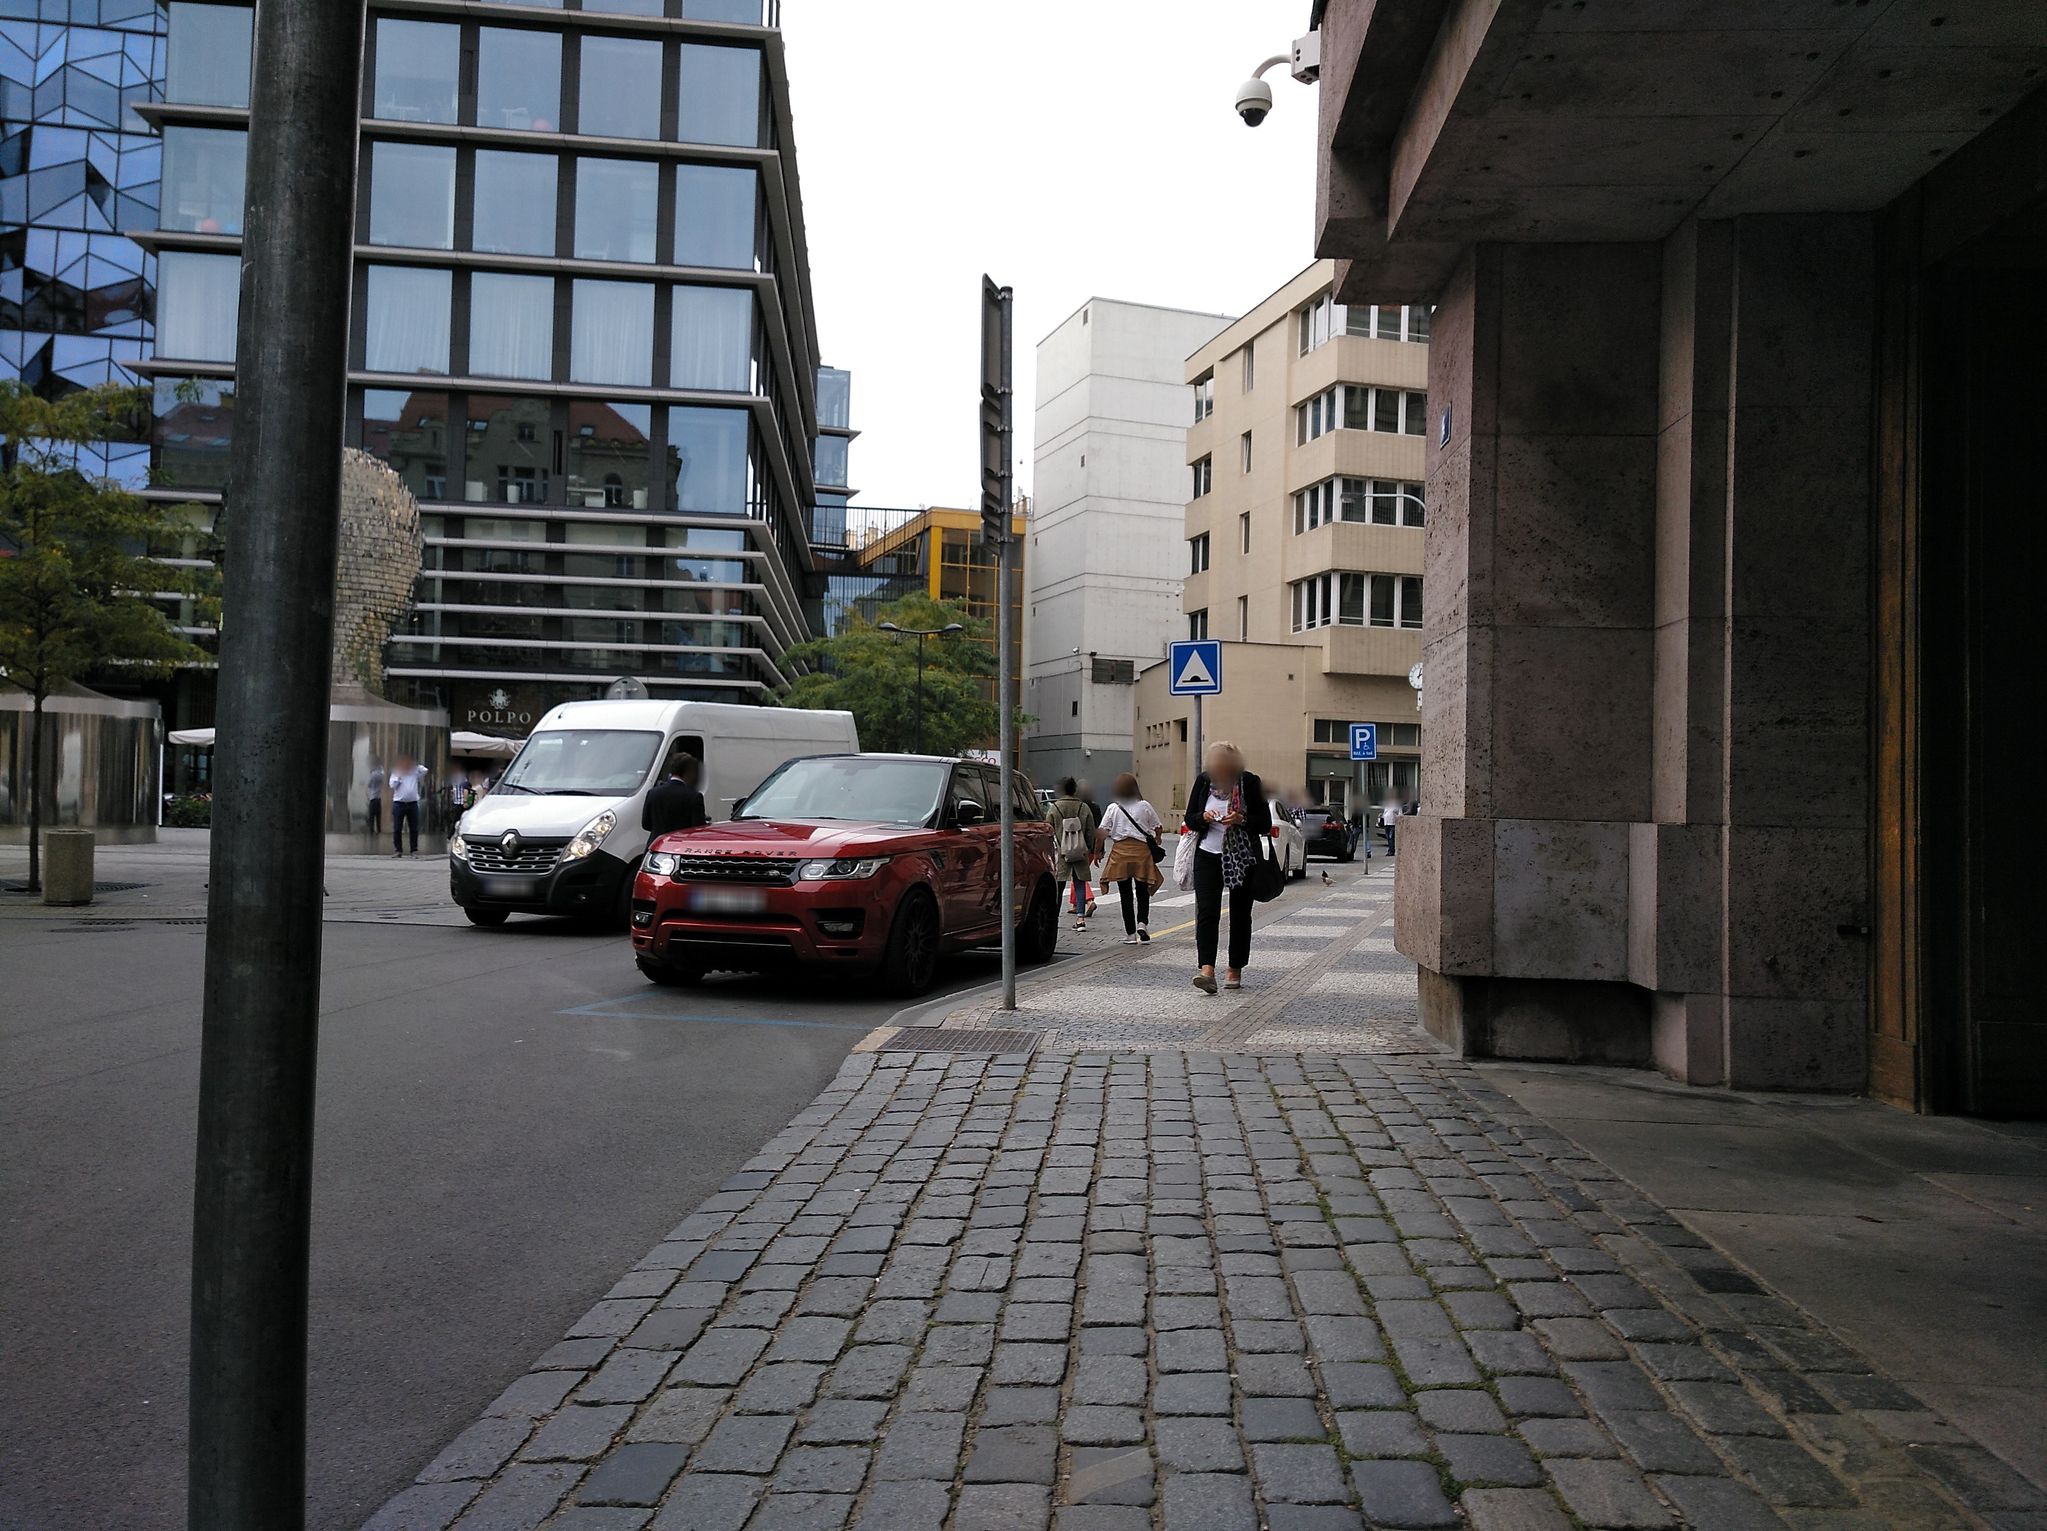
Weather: clear
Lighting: day
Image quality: good
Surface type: walking surface
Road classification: living_street, residential
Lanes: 1
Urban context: urban centre
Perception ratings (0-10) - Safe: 4.16, Lively: 7, Beautiful: 6.97, Boring: 3.26, Depressing: 5.03, Wealthy: 9.19